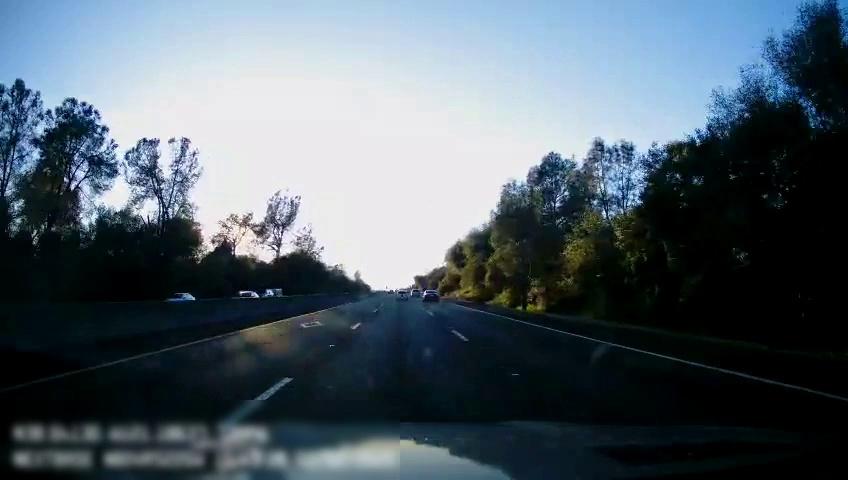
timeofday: Day
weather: Cloudy
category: Drivable Space
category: Vehicles | Car
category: Vehicles | Car
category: Vehicles | Car
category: Vehicles | Truck
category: Vehicles | Car
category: Vehicles | Car
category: Vehicles | SUV
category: Lanes | Alternate Lane
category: Lanes | Current Lane
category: Lanes | Current Lane
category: Lanes | Alternate Lane